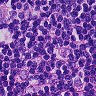
Metastatic tissue present: yes